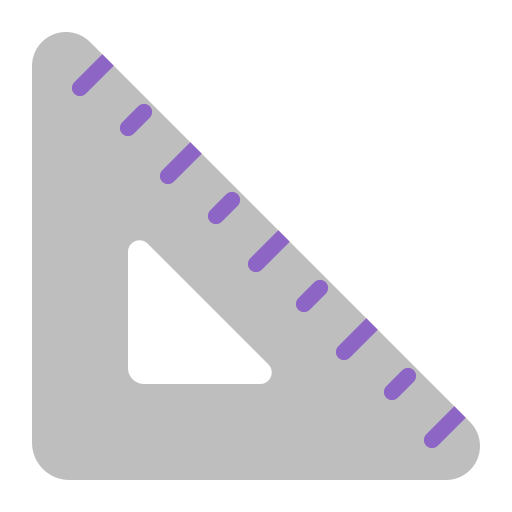
triangular ruler flat